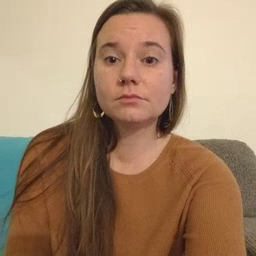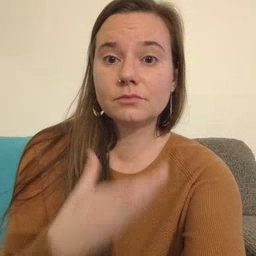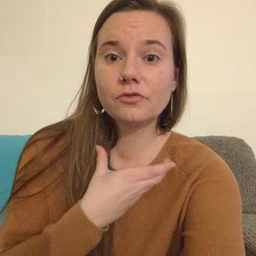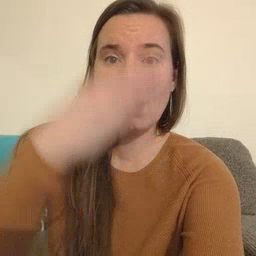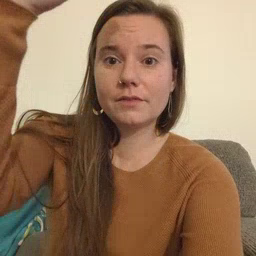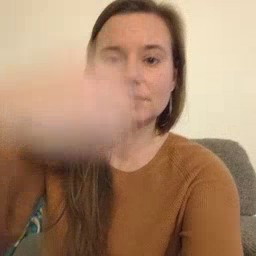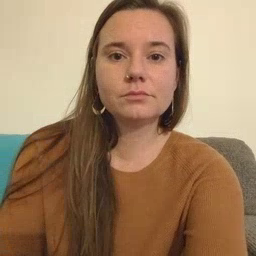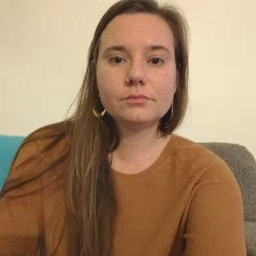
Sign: giraffe